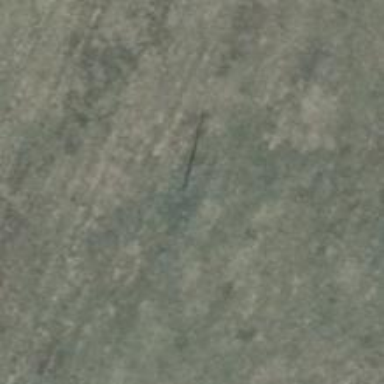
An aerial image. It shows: Power pole.